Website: bh-photo
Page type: customer-info-address
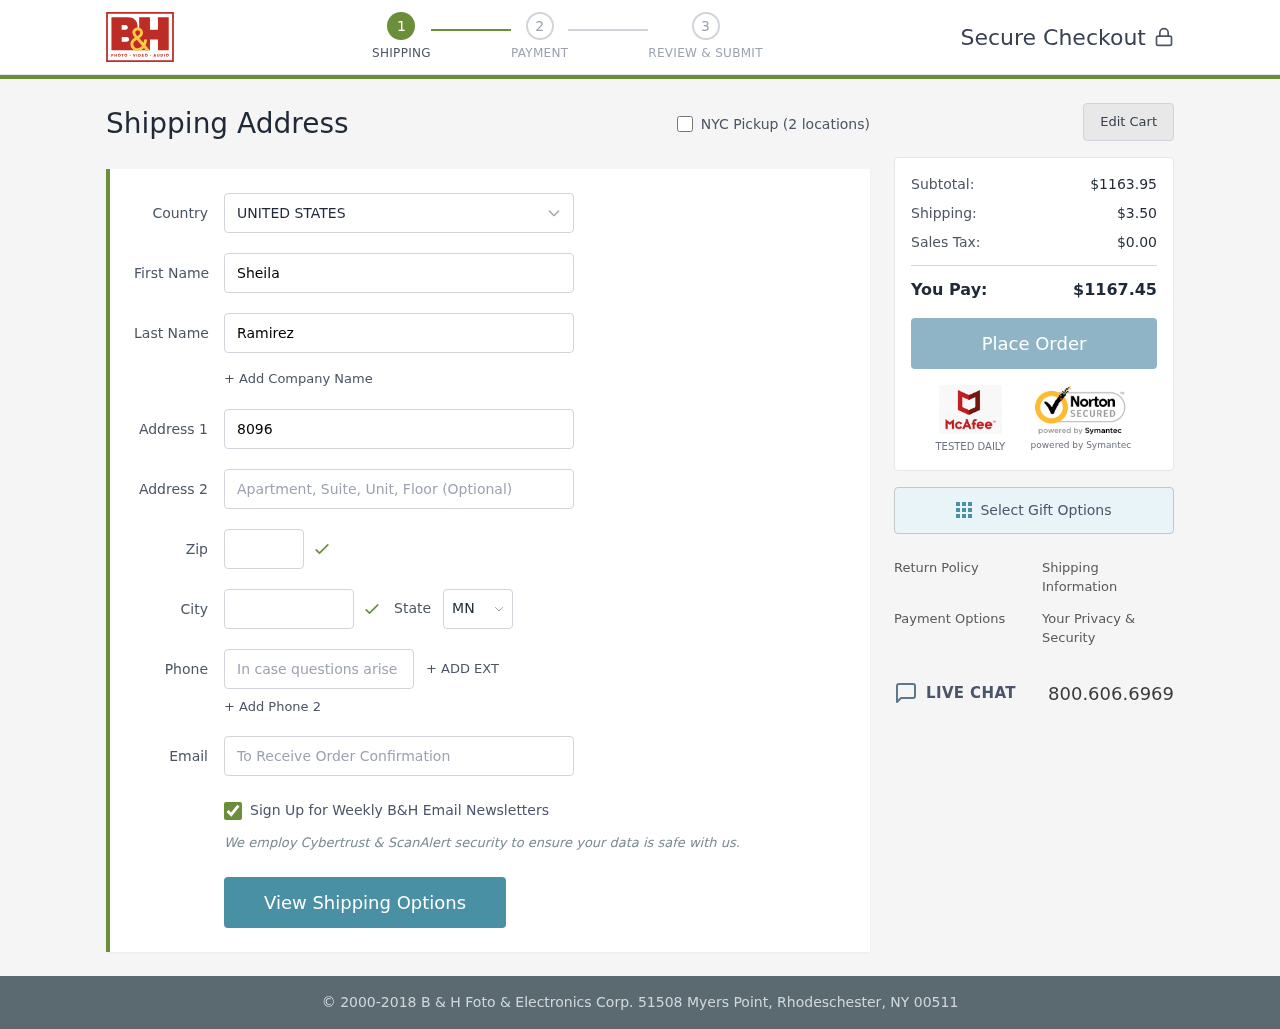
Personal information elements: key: PII_CITY
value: Jeannefurt
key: PII_COUNTRY
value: United States
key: PII_EMAIL
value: sramirez@yahoo.com
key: PII_FIRSTNAME
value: Sheila
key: PII_LASTNAME
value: Ramirez
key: PII_PHONE
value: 7408207799
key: PII_POSTCODE
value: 41975
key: PII_STATE_ABBR
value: MN
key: PII_STREET
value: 8096 Lisa Squares
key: PII_STREET2
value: Suite 916
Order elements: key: ORDER_SUBTOTAL
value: $1163.95
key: ORDER_SHIPPING_COST
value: $3.50
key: ORDER_TAX
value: $0.00
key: ORDER_TOTAL
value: $1167.45